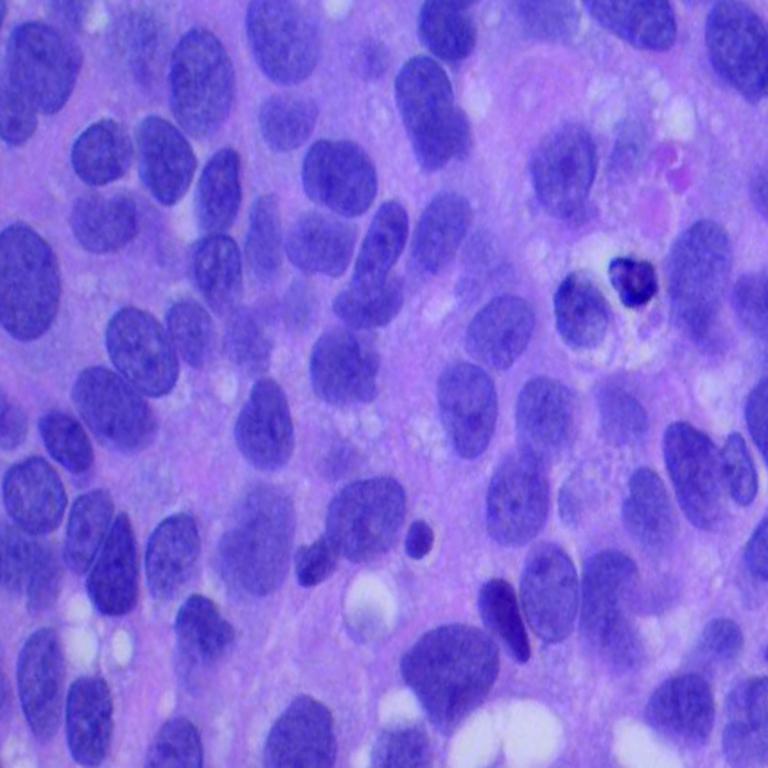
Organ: lung
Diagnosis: squamous carcinomas